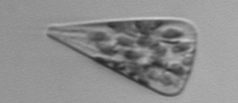
Label: Licmophora